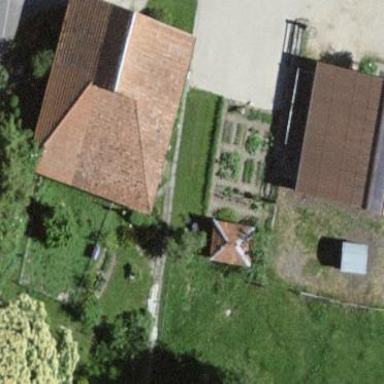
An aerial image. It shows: Barn.